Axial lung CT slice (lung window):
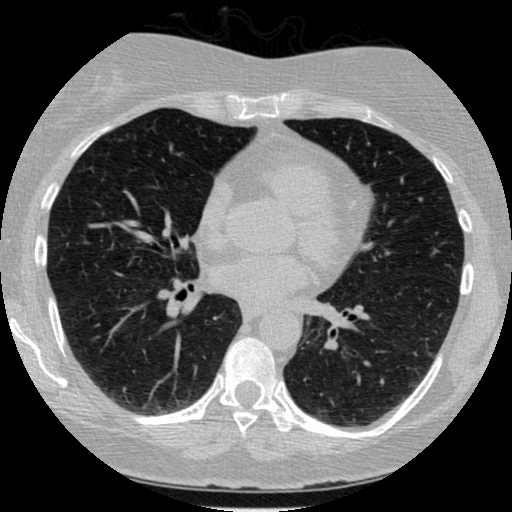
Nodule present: no